Question: Friends,
Need to remove this option from pop up 'manyone' fields. (not in all 'fields'.some fields need to remove this feature).i used 'widget="selection"'.then my 'domain filter' not working.so please help me to find a solution.

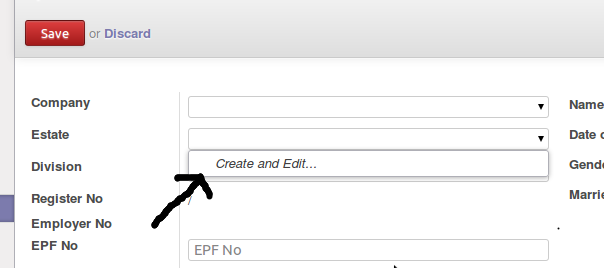
Answer: There is a module for 'openerp 6.1' to remove the create and edit option(in the 'openerp' apps site search for web remove) from the default selection of 'many2one' field. You can use this as an example and create you own module. or you can modify the base codes goto your server, then navigate to 'openerp/addons/web/static/src/js/view_form.js' and remove the quick create functionality defined from the line number '2860'.
This is the Same answer that I have given in 'openerp' help site.